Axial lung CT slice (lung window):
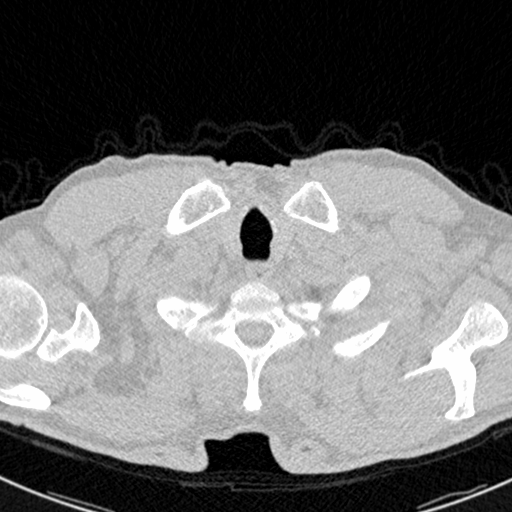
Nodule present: no